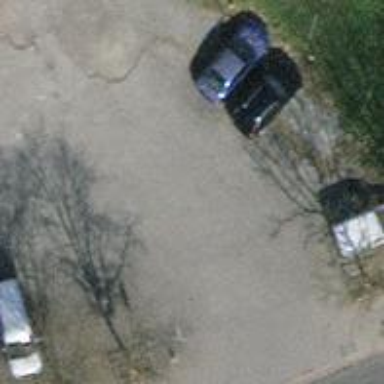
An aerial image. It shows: Compacted parking aisle service road.